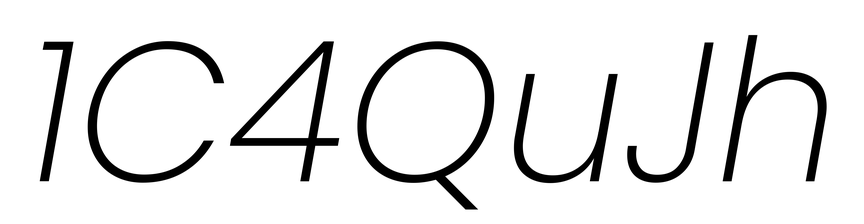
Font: Poppins-ExtraLightItalic